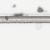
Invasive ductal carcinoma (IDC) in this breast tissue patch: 0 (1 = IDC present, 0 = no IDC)